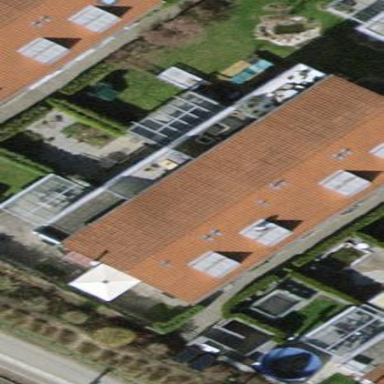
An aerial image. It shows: Terrace building with gabled roof.